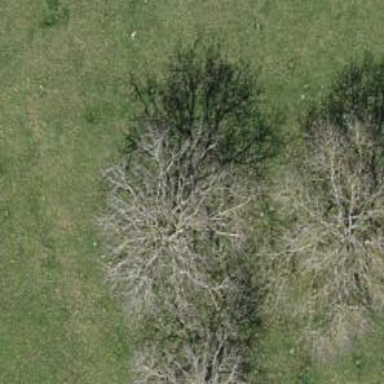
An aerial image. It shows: Single tag "natural: tree."